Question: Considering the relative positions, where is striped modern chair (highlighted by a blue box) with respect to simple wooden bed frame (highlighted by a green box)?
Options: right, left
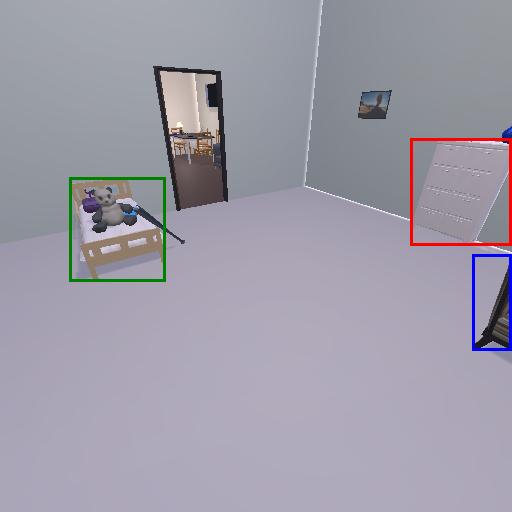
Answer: right